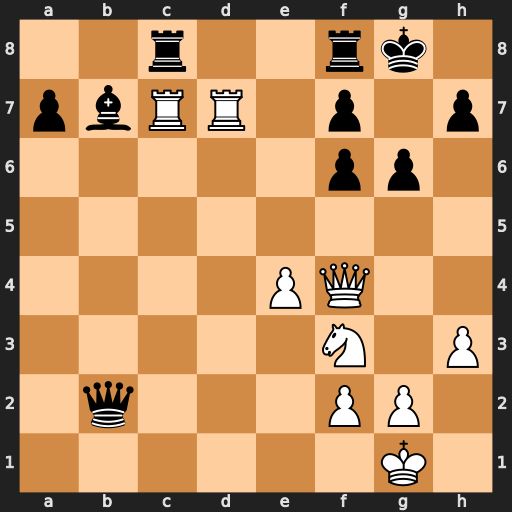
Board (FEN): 2r2rk1/pbRR1p1p/5pp1/8/4PQ2/5N1P/1q3PP1/6K1
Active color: w
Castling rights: -
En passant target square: -
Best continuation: Rxb7 Qc1+ Qxc1 Rxc1+ Kh2